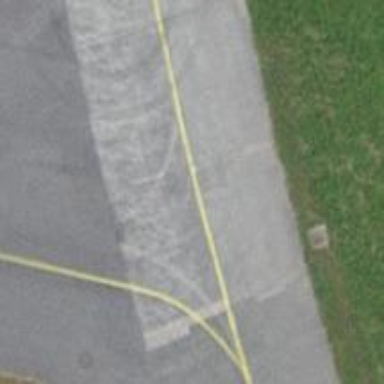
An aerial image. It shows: Image of taxiway at airport.